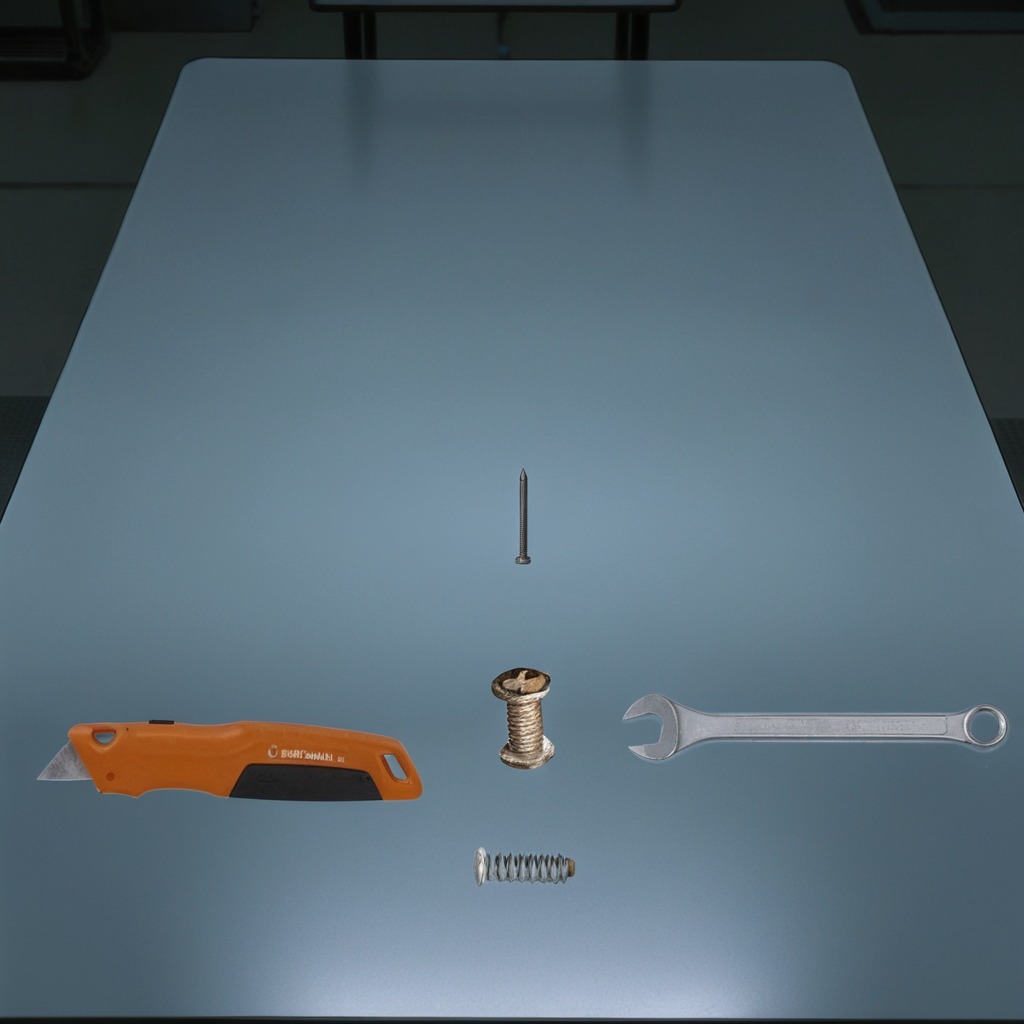
A utility knife, a metal machine screw, an iron nail, a coiled metal spring, and a wrench are lying on a clean empty table in a railway signal maintenance room lit by harsh overhead fluorescents.